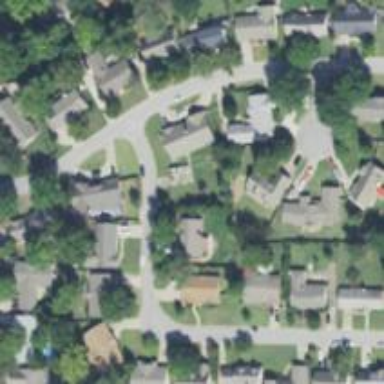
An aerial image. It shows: Residential road.